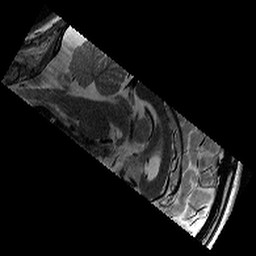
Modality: T2w
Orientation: sagittal
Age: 12
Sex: male
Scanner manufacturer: siemens
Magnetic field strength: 3 T
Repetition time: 9.23 s
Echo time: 0.067 s